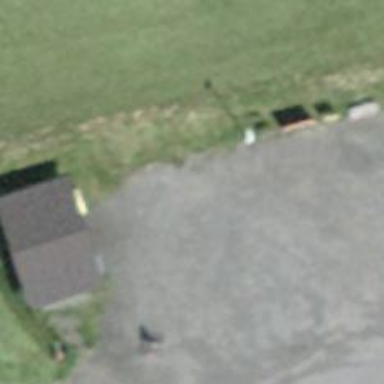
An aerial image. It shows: Recycling container at amenity designated for recycling.